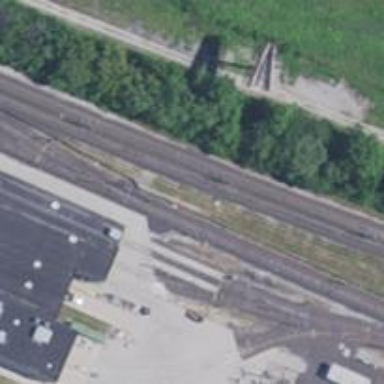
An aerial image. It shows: Railway level crossing.